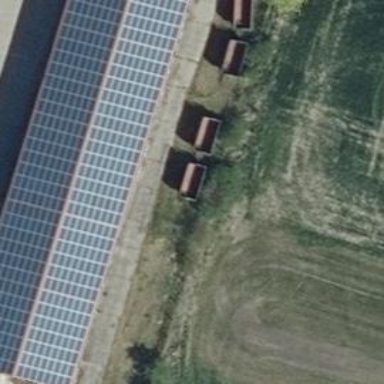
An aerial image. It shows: Building equipped with small solar photovoltaic panel for generating electricity.